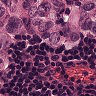
Metastatic tissue present: yes